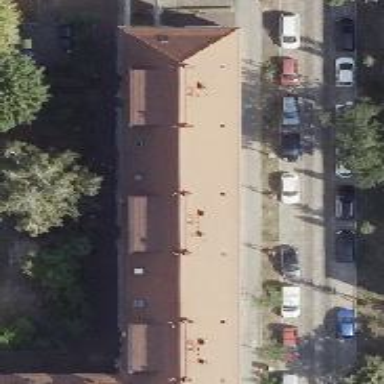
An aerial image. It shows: Hipped roof on apartment building.